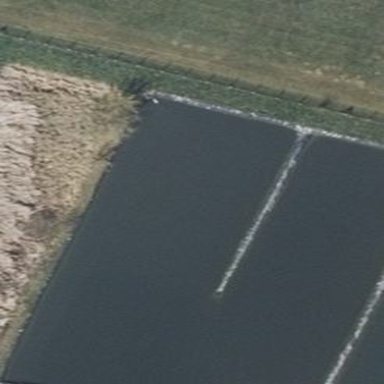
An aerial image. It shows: Pond surrounded by natural water.